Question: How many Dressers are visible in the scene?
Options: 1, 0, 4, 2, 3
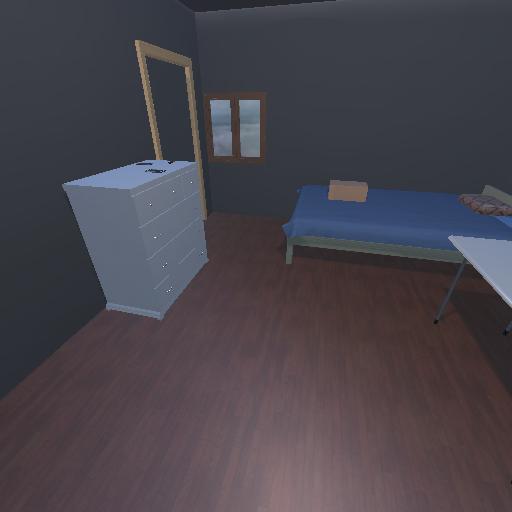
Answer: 1